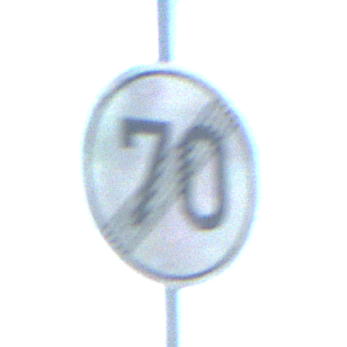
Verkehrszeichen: EndeGeschwindigkeit70
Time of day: Night
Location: Outdoor (Nature)
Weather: PartlyCloudy
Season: NotSpecified
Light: Natural